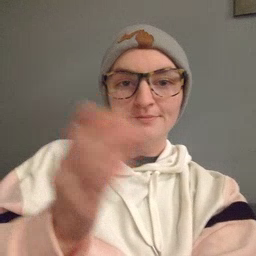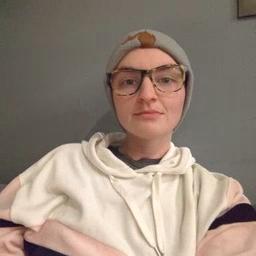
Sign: boat